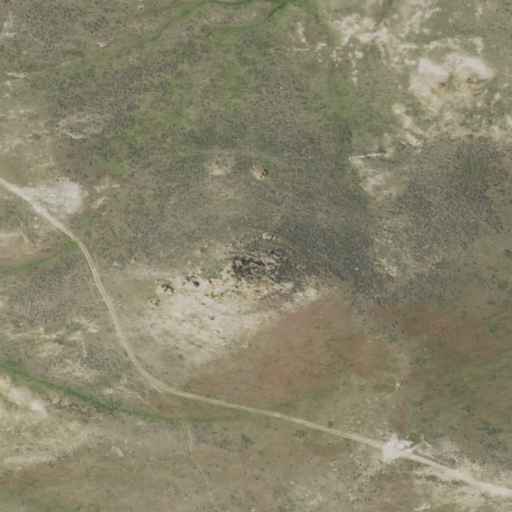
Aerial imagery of mountain in Montana named Little Pilgrim Butte containing shrub and grassland